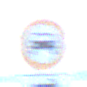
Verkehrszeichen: VerbotKraftwagen
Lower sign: RichtungsangabeDurchPfeile5
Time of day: SunriseSunset
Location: Outdoor (Suburban)
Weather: PartlyCloudy
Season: NotSpecified
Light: Natural